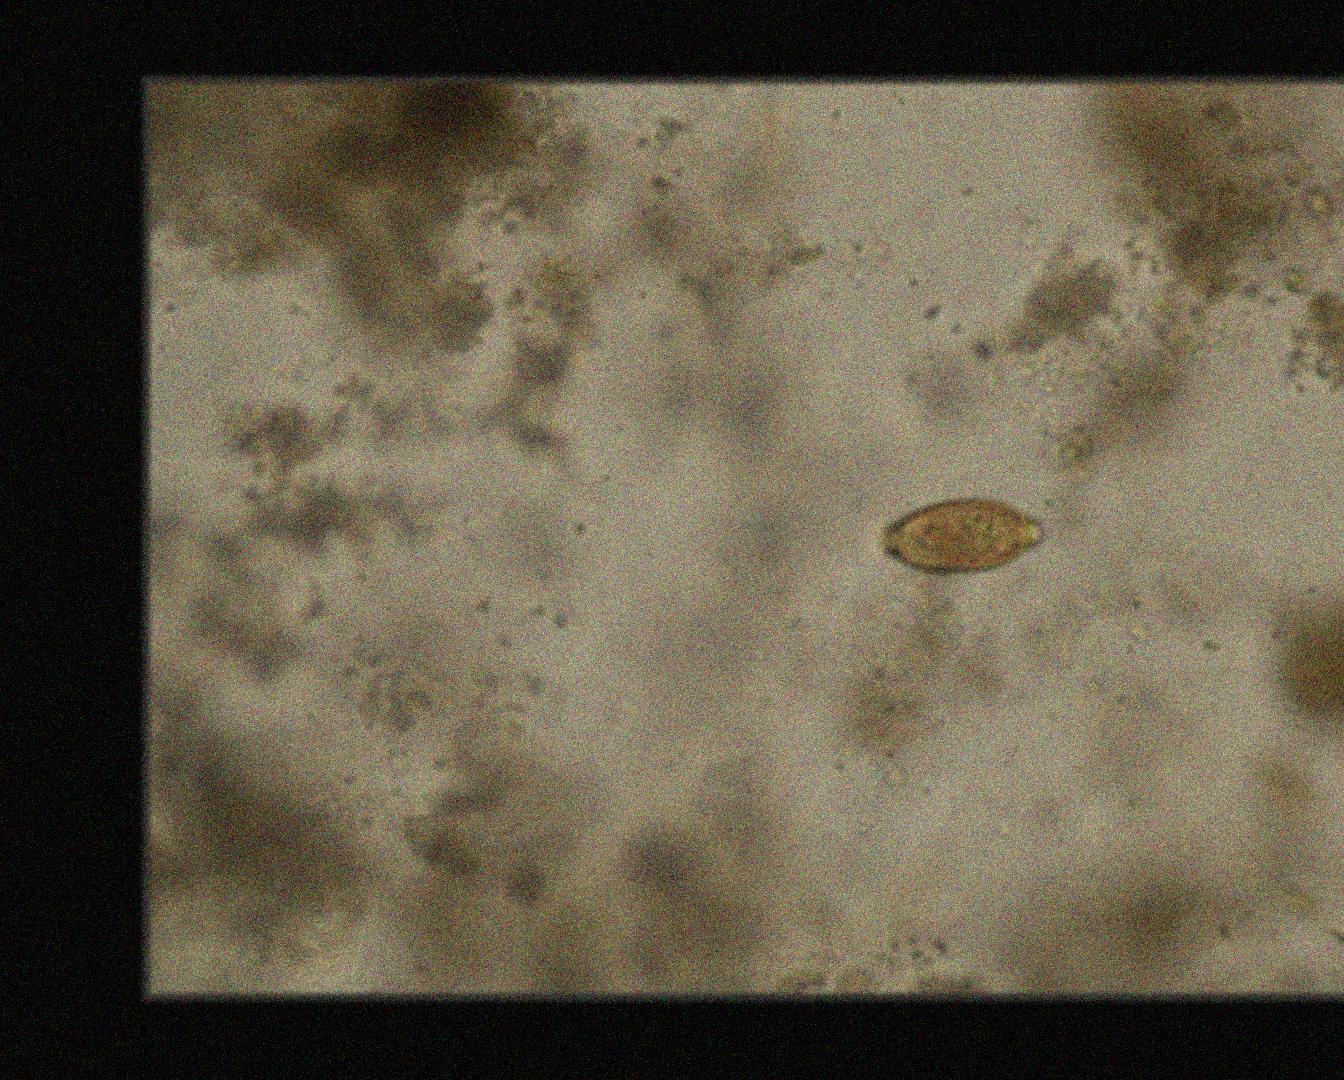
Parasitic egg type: Trichuris trichiura